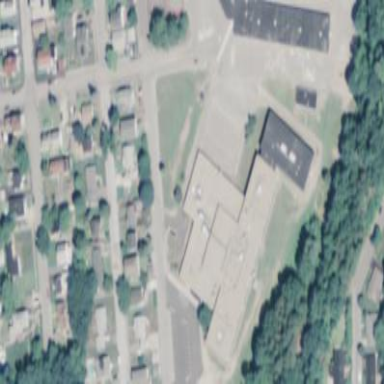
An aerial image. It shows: School building.